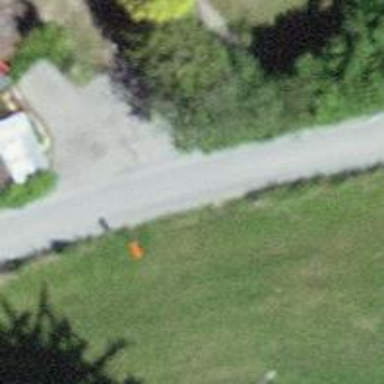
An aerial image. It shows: Pole supporting roof covering pipeline marker.